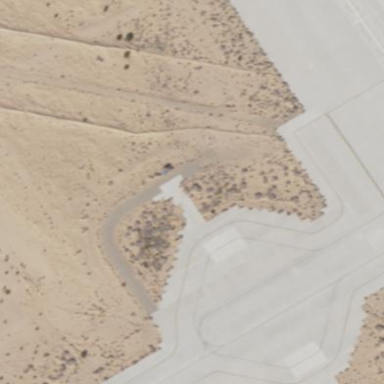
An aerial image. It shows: Apron at the airport with concrete plates.